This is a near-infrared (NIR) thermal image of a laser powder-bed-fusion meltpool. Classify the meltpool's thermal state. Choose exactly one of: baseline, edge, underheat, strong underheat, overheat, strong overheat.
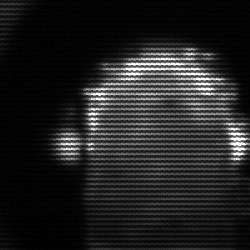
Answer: baseline